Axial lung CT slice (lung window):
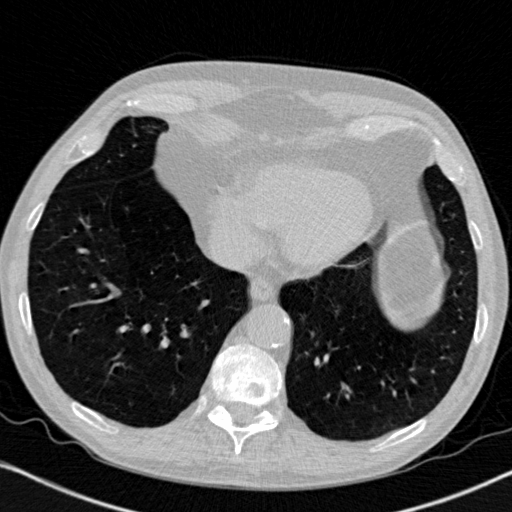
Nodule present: no